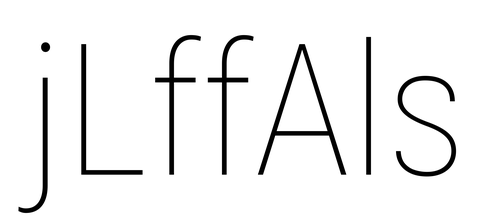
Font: Roboto_Condensed_Thin